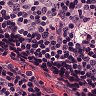
Metastatic tissue present: no